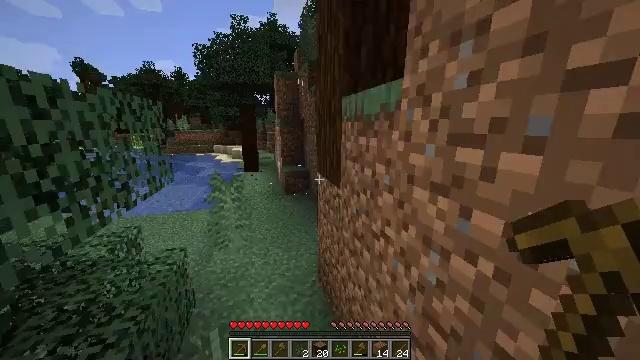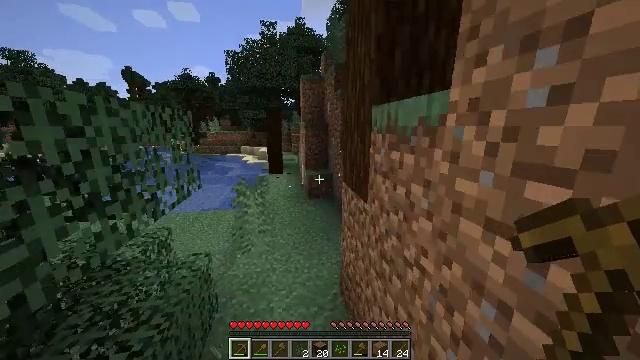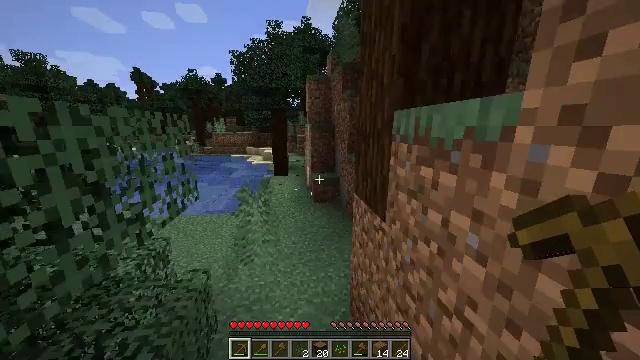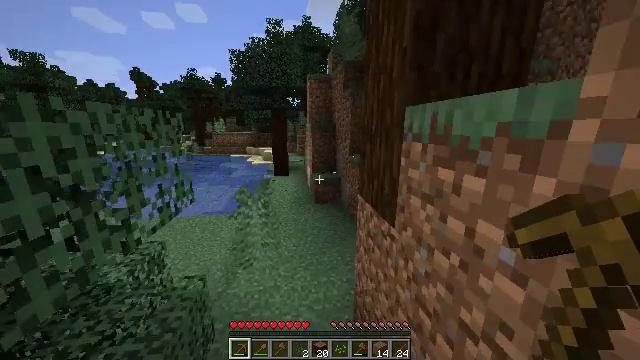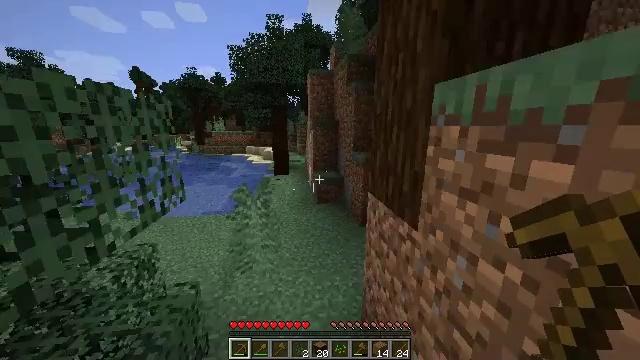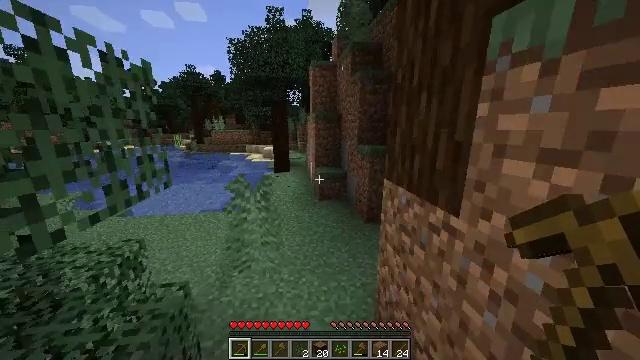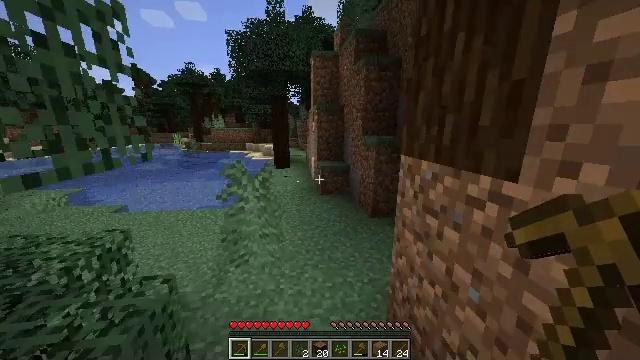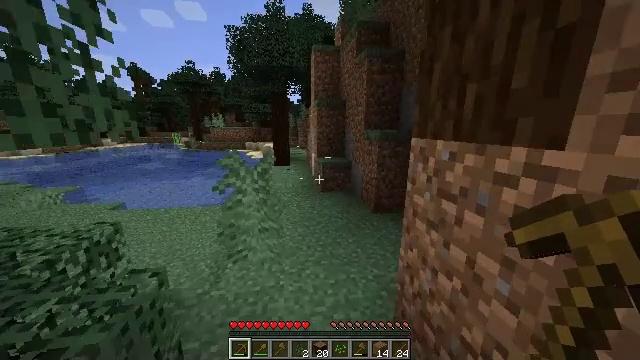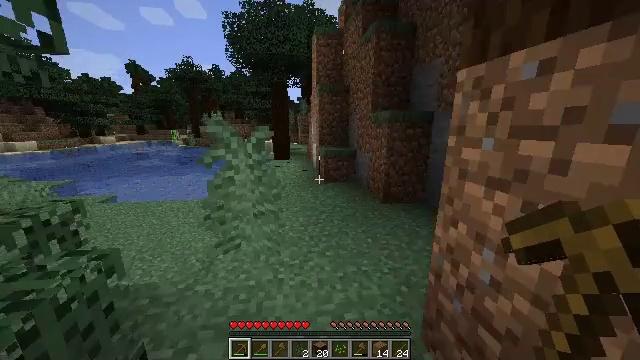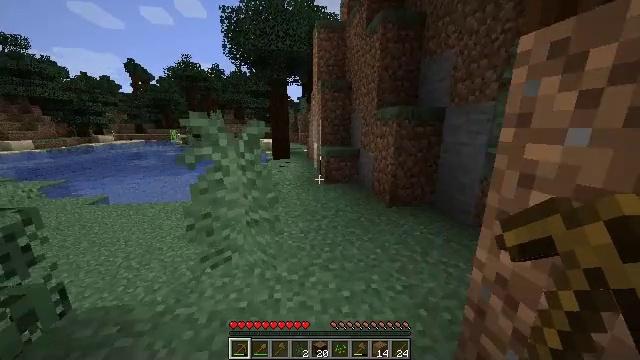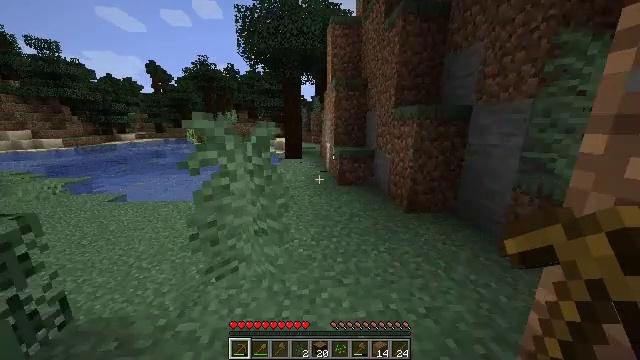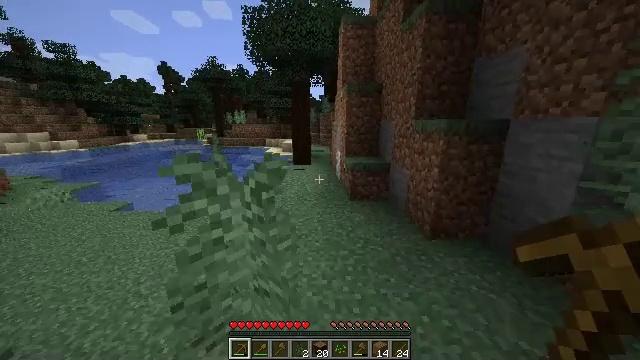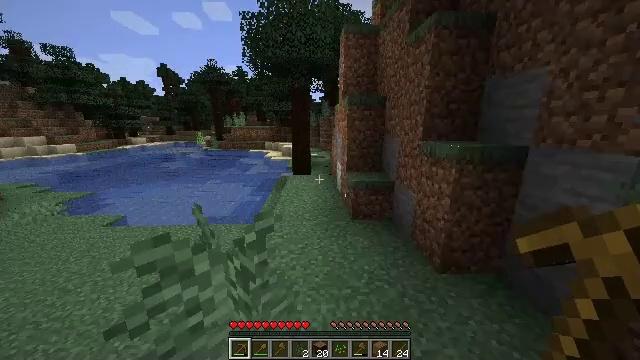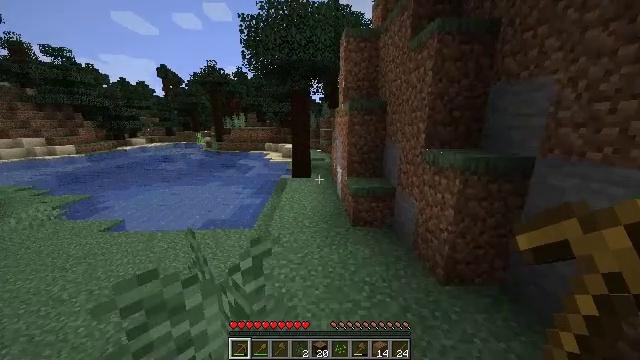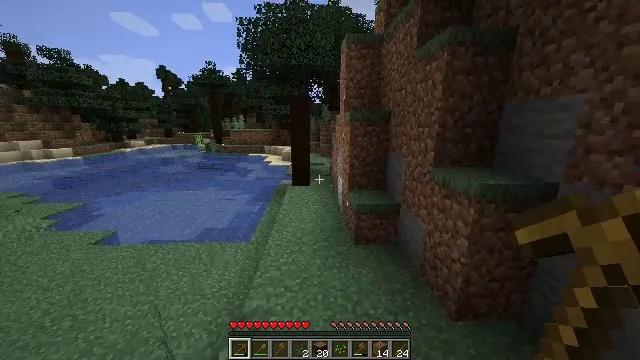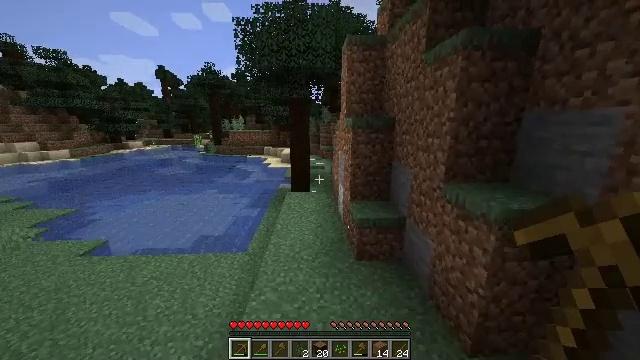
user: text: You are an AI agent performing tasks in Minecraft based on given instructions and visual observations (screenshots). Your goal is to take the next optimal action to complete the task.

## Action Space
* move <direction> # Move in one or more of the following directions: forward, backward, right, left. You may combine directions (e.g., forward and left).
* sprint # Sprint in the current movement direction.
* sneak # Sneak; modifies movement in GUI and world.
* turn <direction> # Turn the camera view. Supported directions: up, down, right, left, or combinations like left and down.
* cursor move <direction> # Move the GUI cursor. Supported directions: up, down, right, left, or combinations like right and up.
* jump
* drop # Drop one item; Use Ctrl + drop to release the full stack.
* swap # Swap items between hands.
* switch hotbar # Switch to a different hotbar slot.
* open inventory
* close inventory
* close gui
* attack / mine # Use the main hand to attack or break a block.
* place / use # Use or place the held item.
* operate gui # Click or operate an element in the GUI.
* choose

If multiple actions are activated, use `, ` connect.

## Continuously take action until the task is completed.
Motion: motion action
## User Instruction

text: Harvest the spruce log from a tree trunk.
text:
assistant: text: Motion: move forward and move left, sprint, turn left
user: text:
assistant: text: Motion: move forward and move left, sprint, turn left
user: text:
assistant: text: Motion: move forward and move left, sprint
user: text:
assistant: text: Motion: move forward and move left, sprint
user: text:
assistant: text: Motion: move forward, sprint
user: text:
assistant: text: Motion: move forward, sprint
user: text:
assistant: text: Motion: move forward, sprint
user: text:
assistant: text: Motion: move forward, sprint
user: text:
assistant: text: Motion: move forward, sprint
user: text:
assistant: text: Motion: move forward, sprint, turn left
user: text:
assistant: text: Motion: move forward, sprint, turn left, jump
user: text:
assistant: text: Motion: move forward, sprint, jump
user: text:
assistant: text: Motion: move forward, sprint, jump
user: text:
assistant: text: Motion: move forward, sprint, jump
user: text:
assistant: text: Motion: move forward, sprint
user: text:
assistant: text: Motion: move forward, sprint
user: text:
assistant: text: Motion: move forward, sprint
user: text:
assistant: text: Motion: move forward, sprint
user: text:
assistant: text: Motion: move forward, sprint, turn left
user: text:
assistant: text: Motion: move forward, sprint, turn left and down
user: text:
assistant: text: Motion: move forward, sprint
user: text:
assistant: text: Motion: move forward, sprint
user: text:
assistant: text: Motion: move forward, sprint, jump
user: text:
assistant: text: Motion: move forward, sprint, turn up, jump
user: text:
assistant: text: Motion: move forward, sprint, jump
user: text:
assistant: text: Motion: move forward, sprint, jump
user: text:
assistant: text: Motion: move forward, sprint, jump
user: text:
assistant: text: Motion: move forward, sprint
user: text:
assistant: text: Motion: move forward, sprint
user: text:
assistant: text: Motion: move forward, sprint, turn down